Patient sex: M
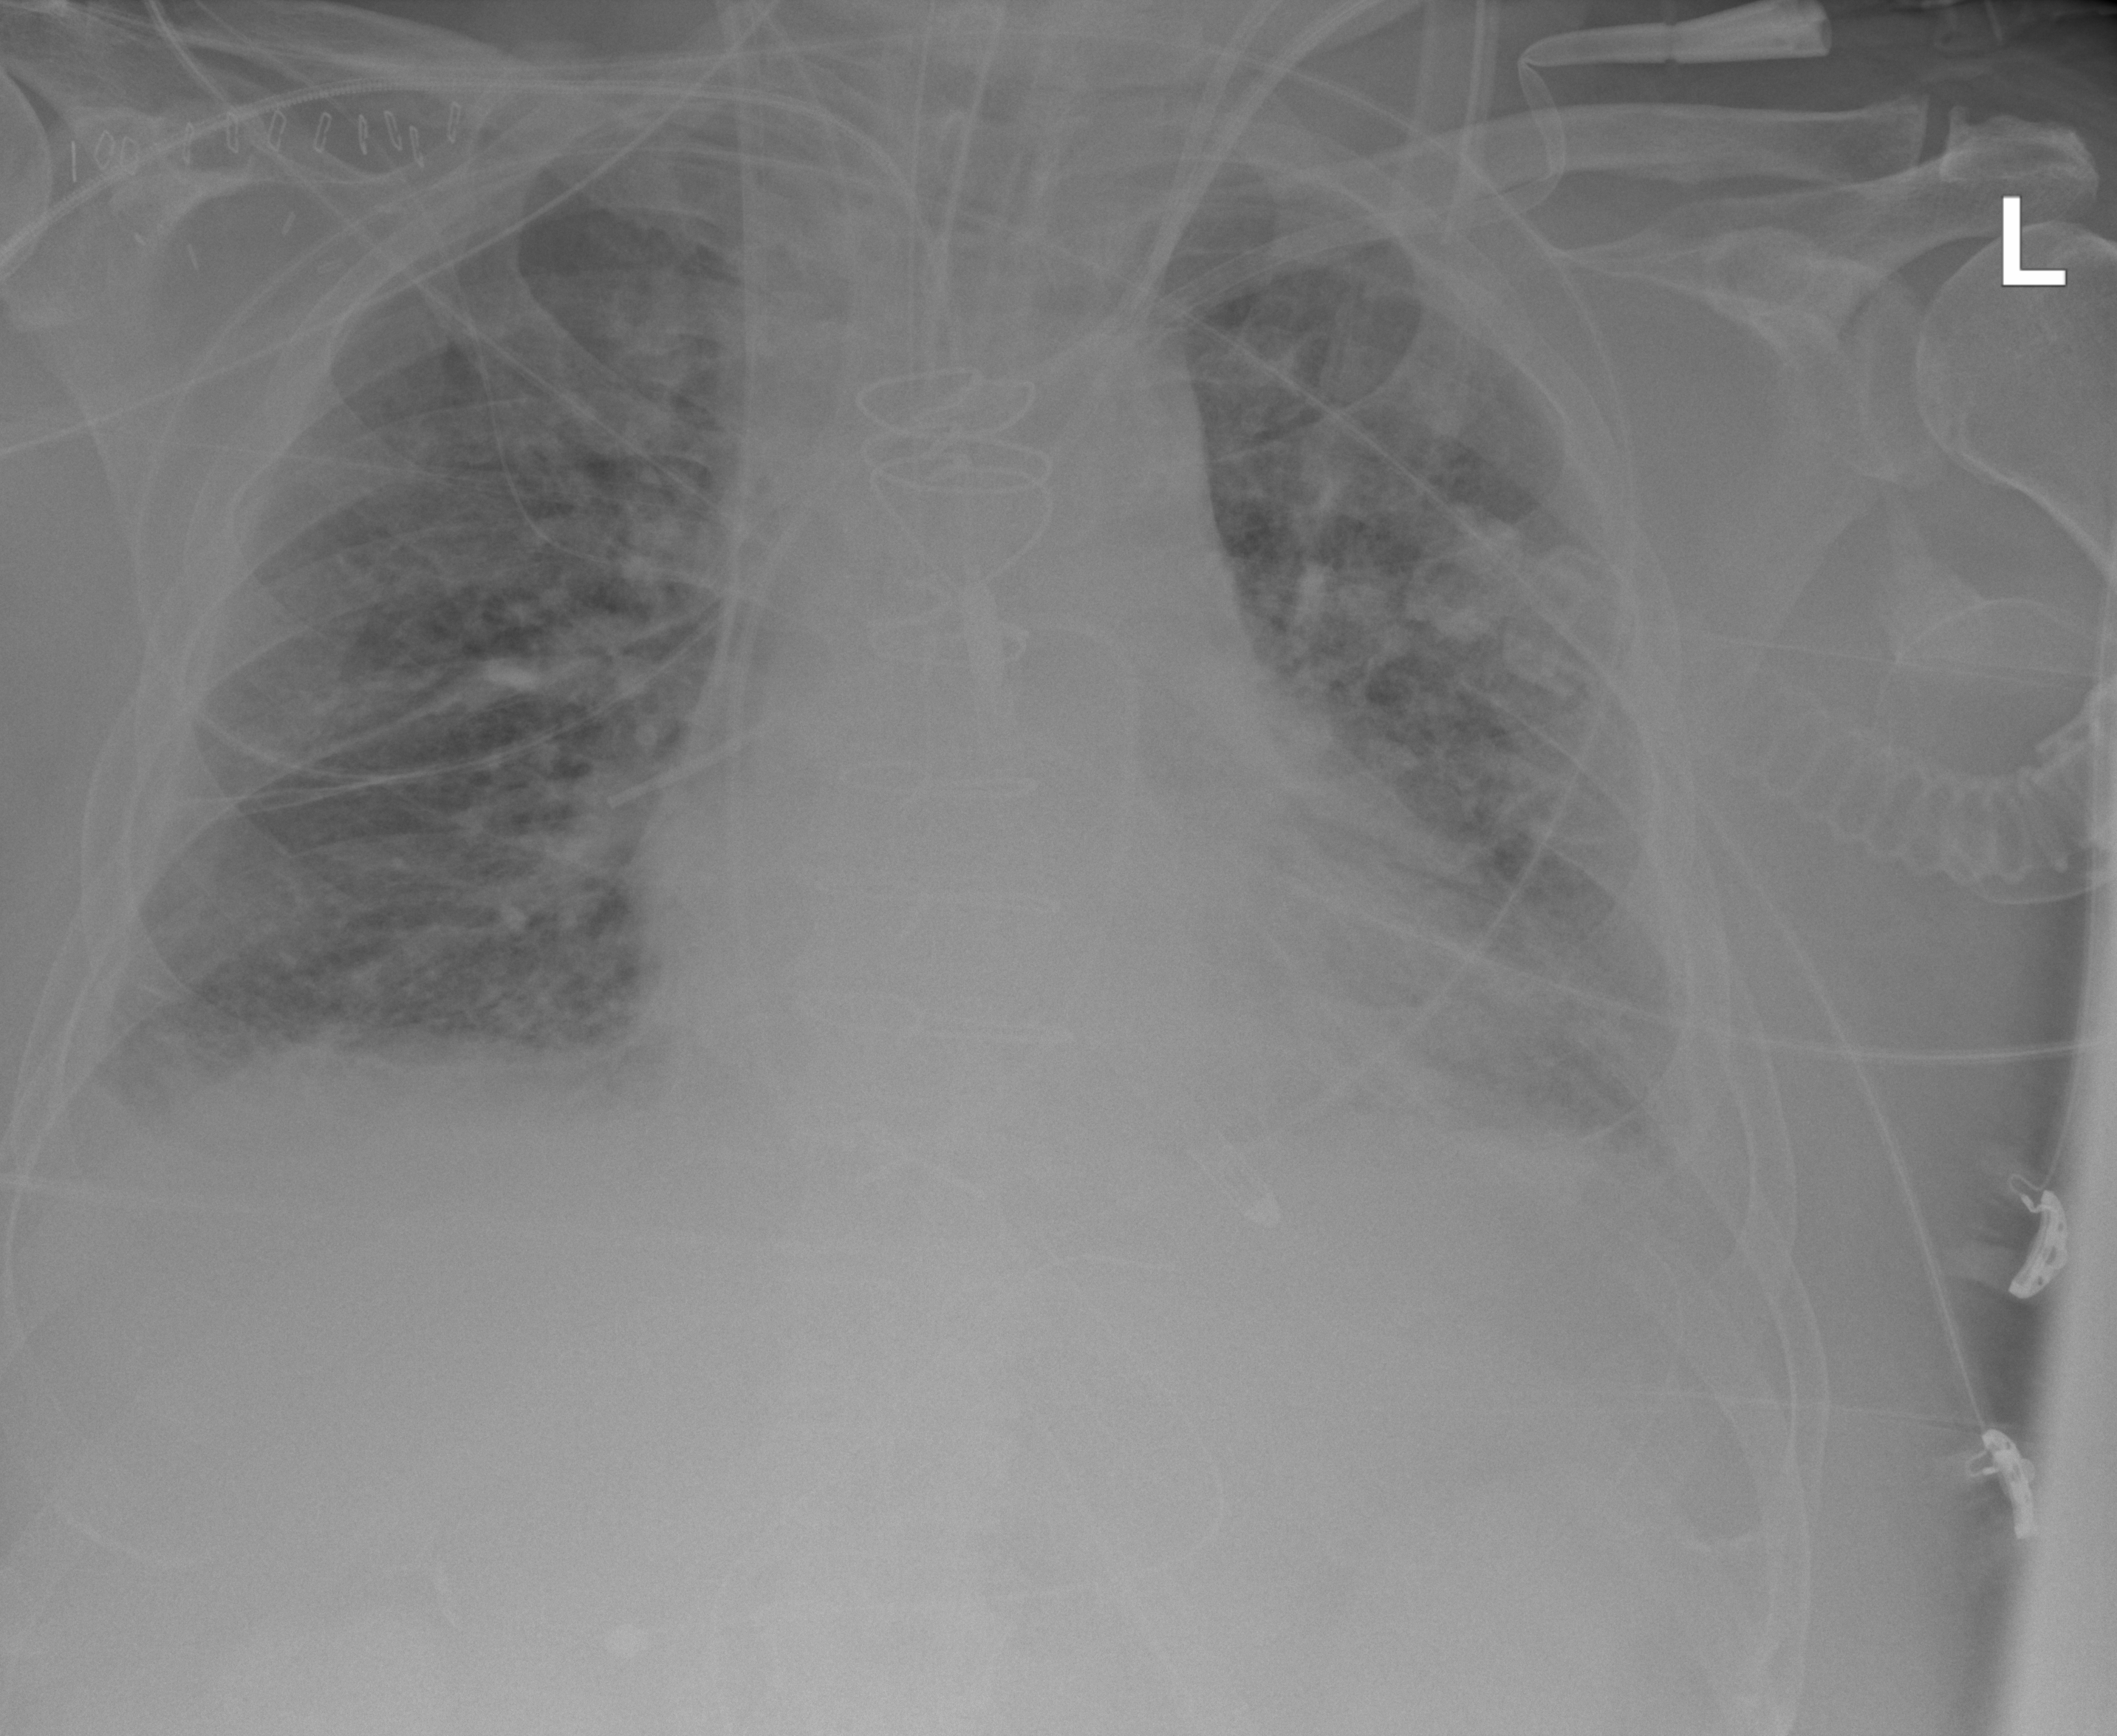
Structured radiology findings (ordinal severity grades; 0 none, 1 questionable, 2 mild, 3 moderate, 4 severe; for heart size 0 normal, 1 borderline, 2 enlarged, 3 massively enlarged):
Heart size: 2
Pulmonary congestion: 3
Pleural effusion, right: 2
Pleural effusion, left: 2
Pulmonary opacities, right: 2
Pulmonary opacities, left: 2
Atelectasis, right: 2
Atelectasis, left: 2